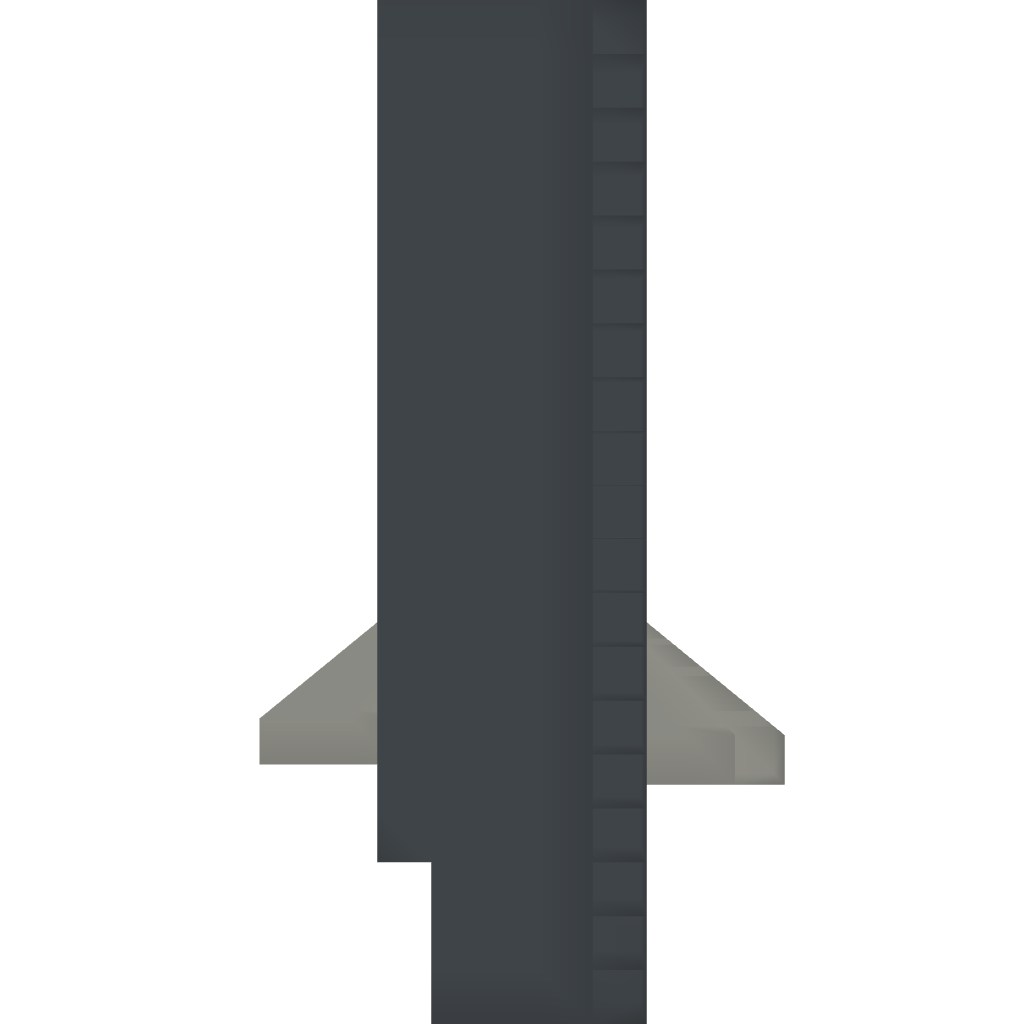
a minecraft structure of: sony logo